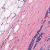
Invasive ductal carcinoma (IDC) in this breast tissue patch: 0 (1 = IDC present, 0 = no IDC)